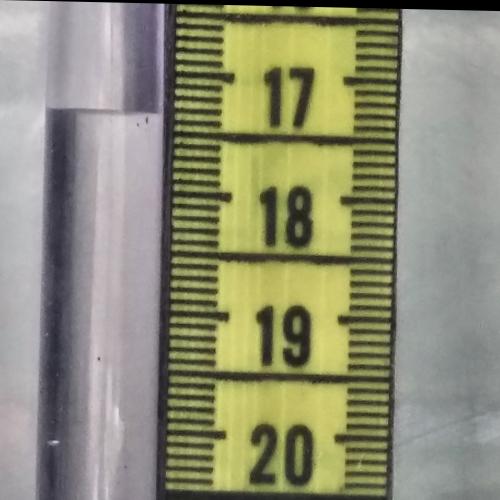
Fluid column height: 17.3 cm